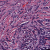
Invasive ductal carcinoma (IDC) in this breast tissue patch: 1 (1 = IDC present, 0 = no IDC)